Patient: sex M, age 78
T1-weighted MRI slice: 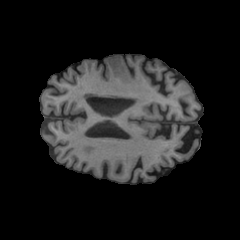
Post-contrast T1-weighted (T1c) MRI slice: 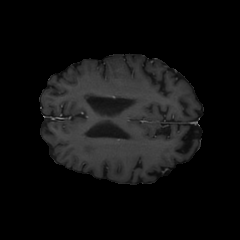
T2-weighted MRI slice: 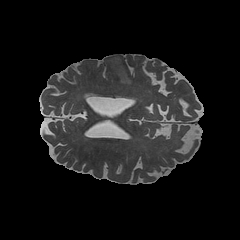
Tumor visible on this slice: yes
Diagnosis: Astrocytoma, IDH-wildtype
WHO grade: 3